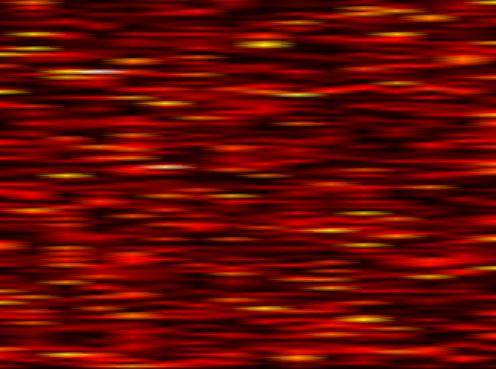
Label: UFMC